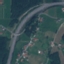
Land use / land cover: Highway